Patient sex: F
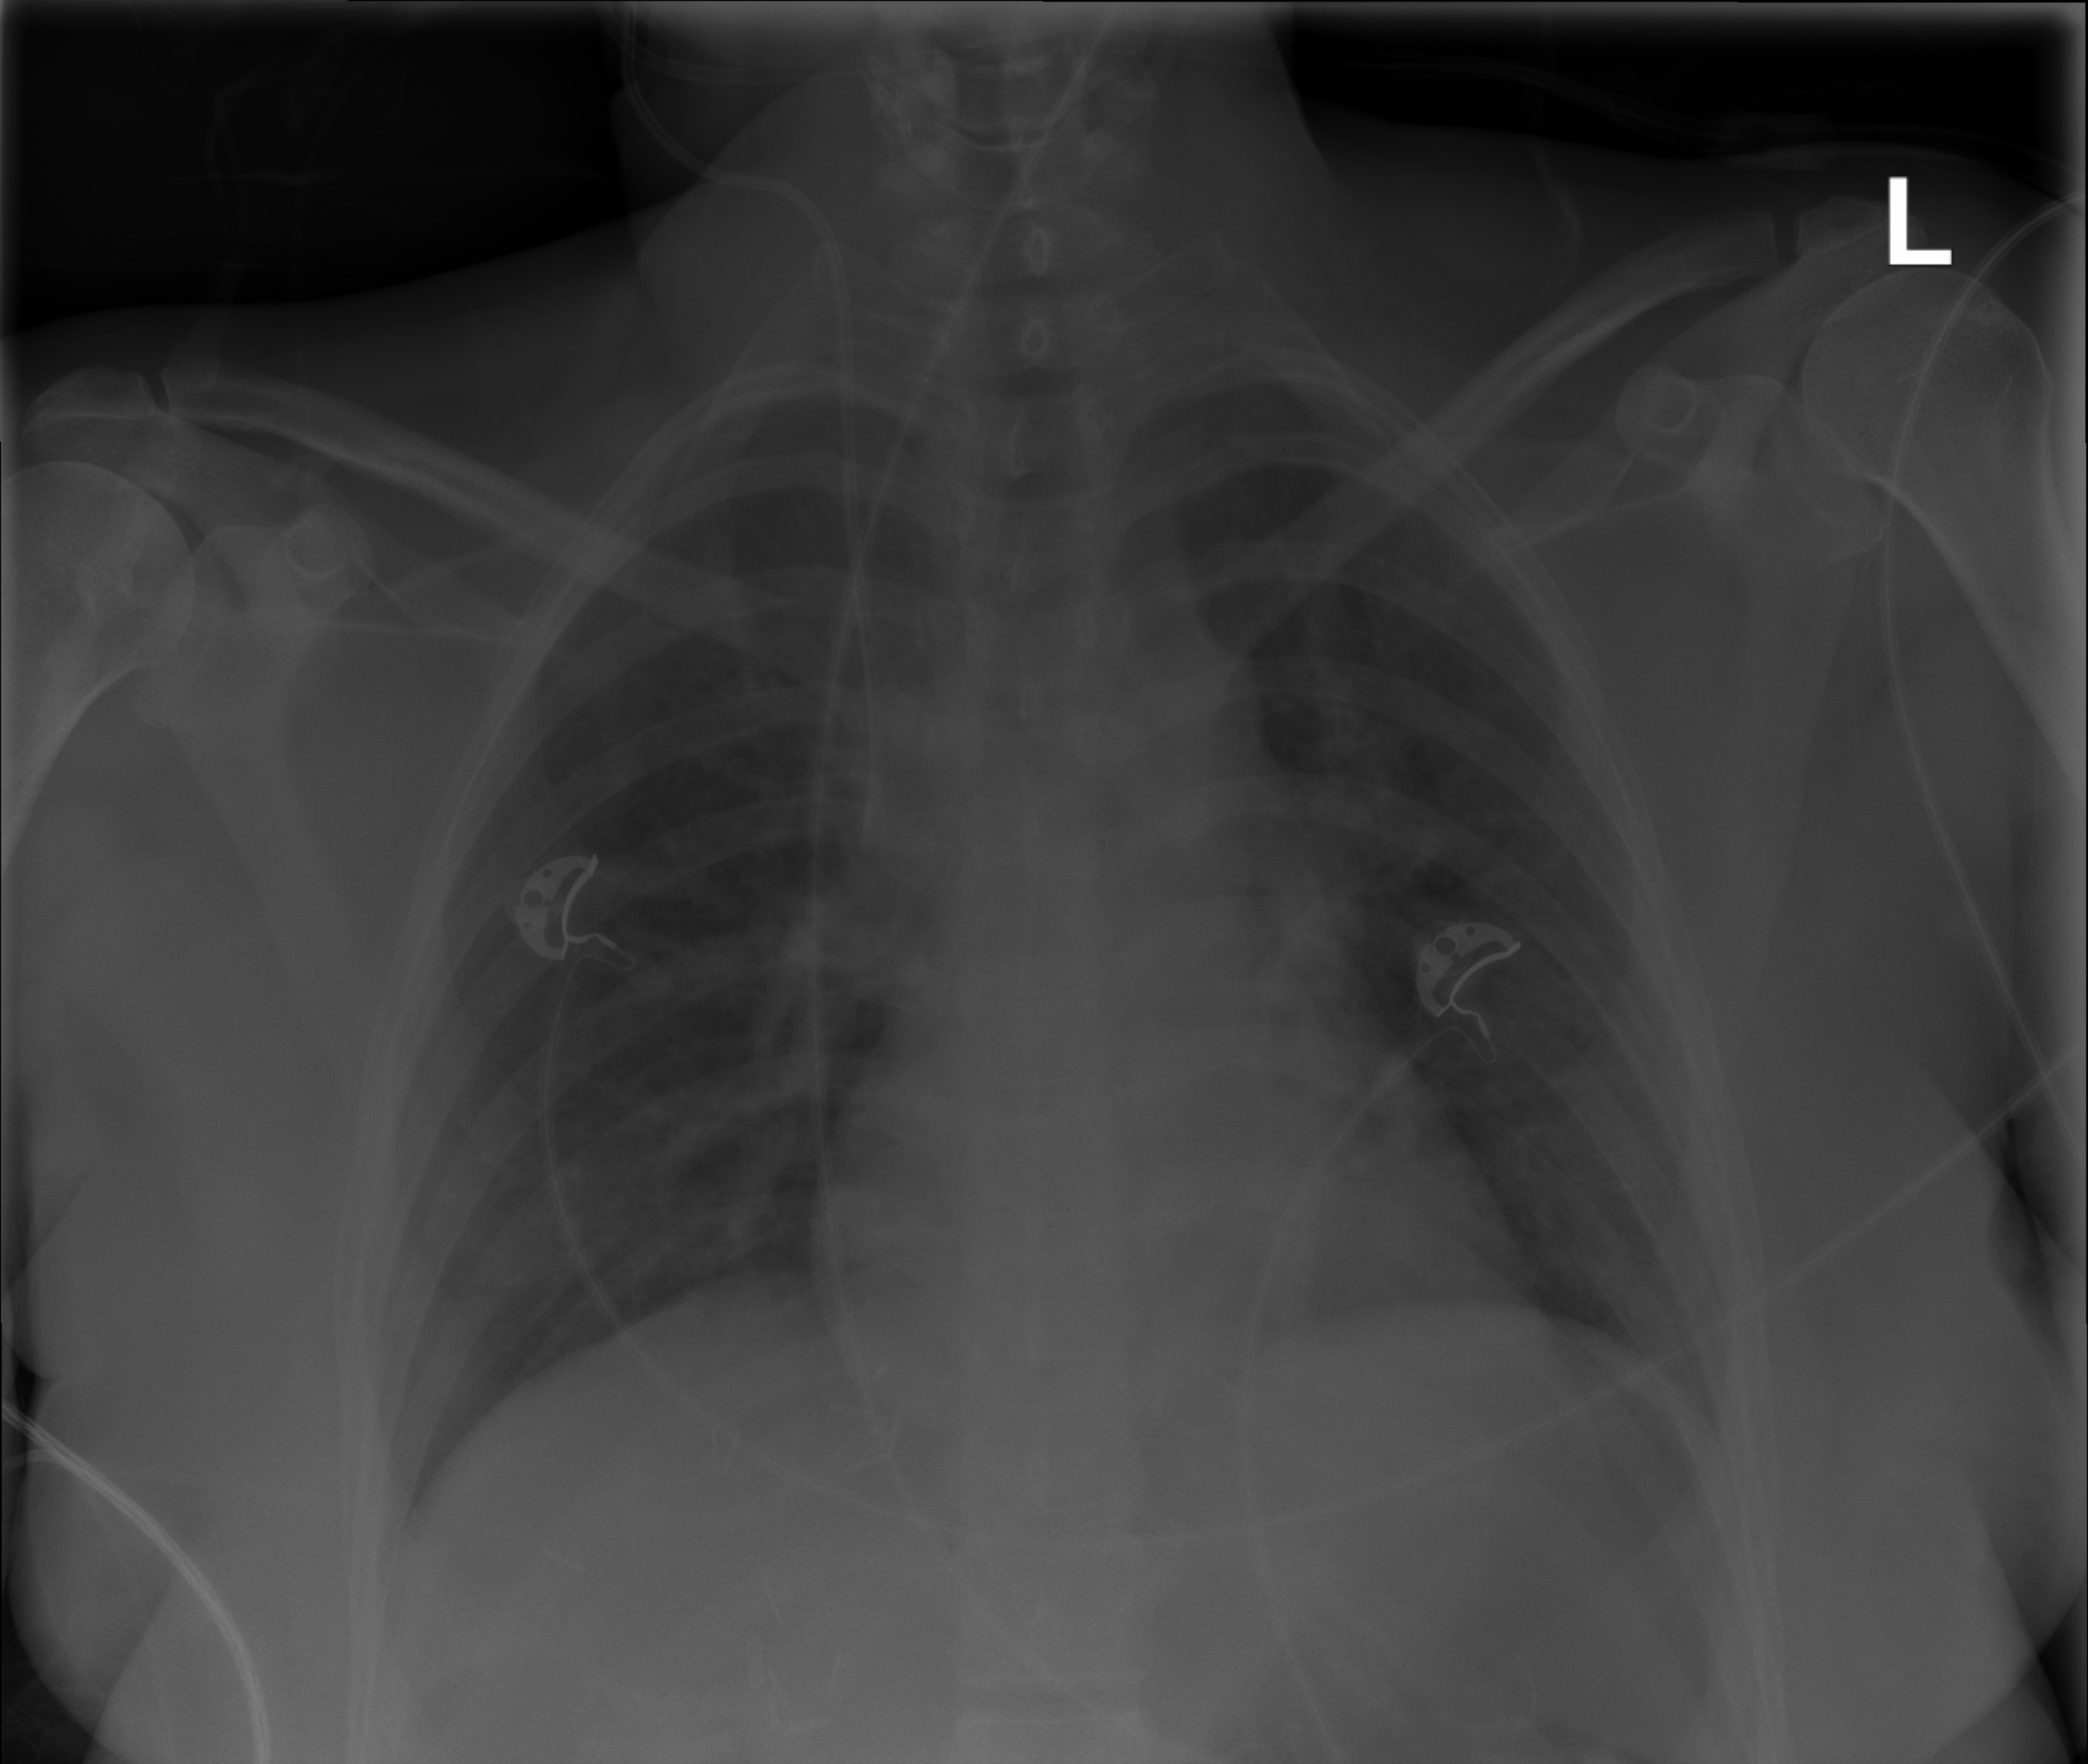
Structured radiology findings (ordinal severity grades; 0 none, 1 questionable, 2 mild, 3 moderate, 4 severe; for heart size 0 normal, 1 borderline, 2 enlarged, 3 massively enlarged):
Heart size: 2
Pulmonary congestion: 0
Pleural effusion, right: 0
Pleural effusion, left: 0
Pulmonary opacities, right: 0
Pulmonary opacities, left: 2
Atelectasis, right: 0
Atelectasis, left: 0